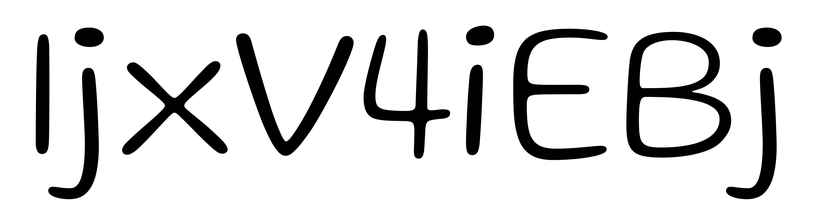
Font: Gluten_ExtraLight